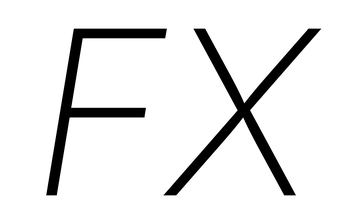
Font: Inter-Italic_ExtraLight_Italic